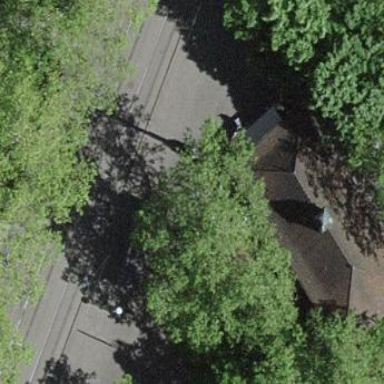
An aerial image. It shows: Kiosk building.